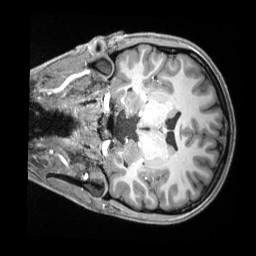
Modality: T1w
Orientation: coronal
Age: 20
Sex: female
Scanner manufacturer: siemens
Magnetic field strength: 3 T
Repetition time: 2.4 s
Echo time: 0.00226 s